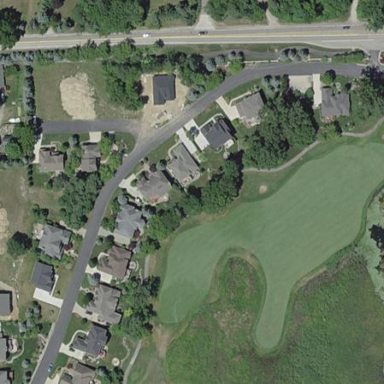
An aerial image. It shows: Area with grass used as rough in golf course.